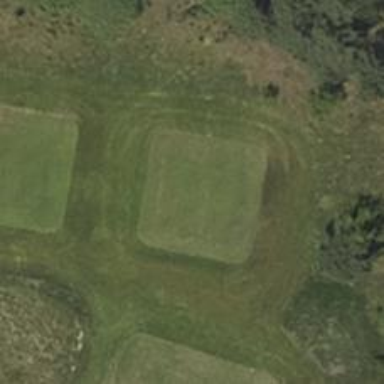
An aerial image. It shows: Golf tee.